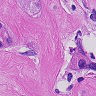
Metastatic tissue present: yes